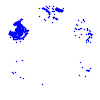
Particle: proton